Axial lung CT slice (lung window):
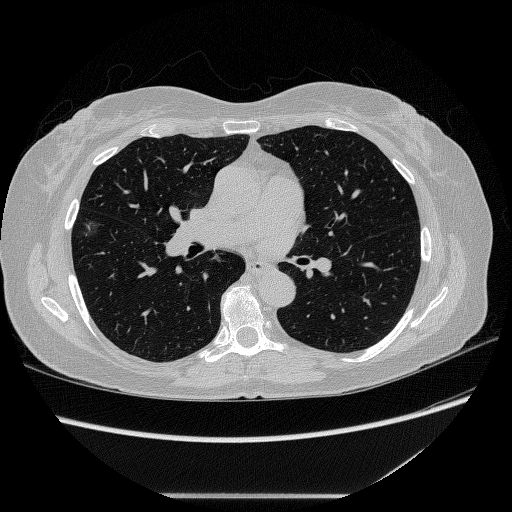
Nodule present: yes
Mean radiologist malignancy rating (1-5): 3.75